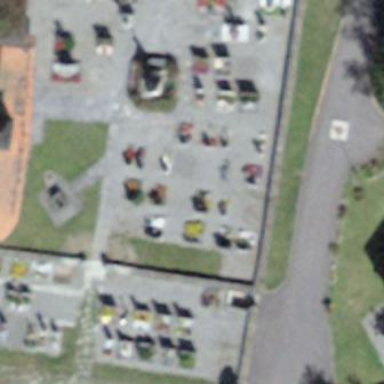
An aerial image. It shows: Cemetery.